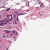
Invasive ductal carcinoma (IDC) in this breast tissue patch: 1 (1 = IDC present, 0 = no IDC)